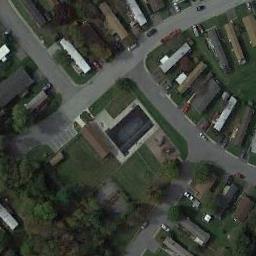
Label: mobile_home_park